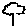
Label: tree